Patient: sex F, age 61
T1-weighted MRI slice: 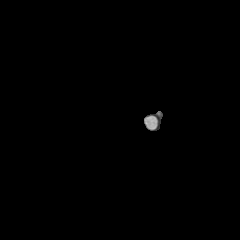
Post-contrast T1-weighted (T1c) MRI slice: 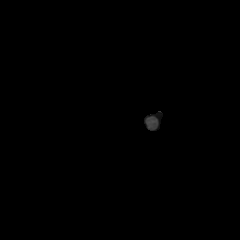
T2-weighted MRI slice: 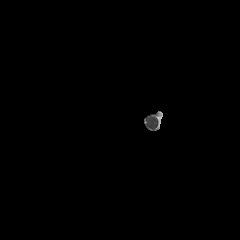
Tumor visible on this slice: no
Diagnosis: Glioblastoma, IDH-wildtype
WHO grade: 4